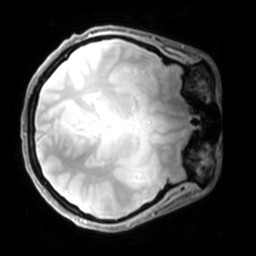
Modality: PDw
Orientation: axial
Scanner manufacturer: philips
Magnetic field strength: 7 T
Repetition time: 0.008 s
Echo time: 0.001974 s